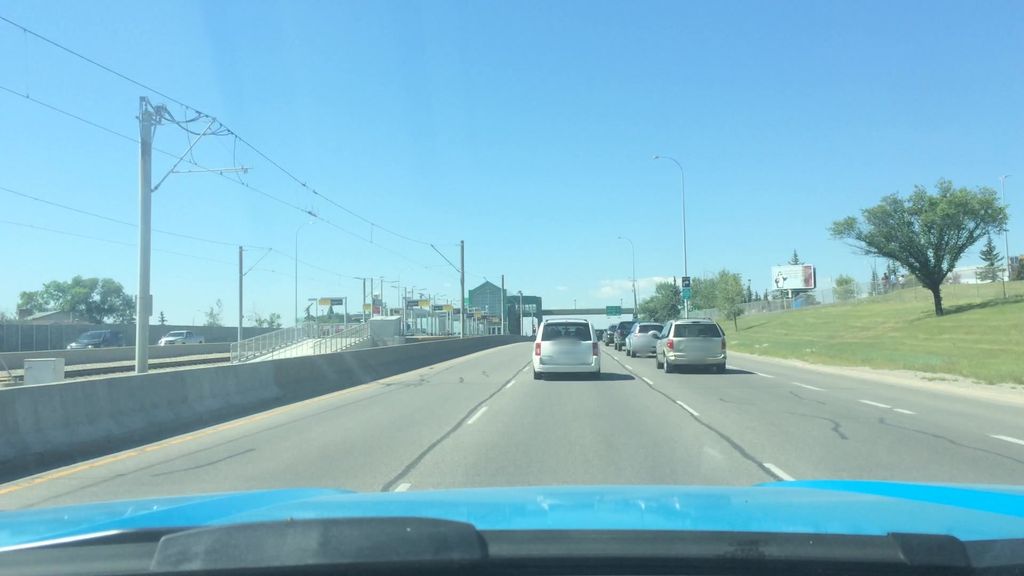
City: calgary